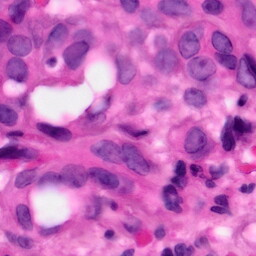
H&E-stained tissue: Pancreatic